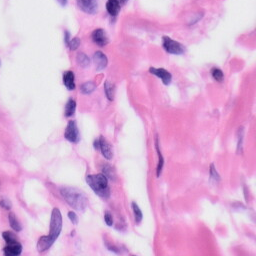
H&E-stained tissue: Skin